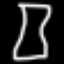
Label: hourglass